Field crop: maize
Growth stage: 2
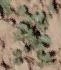
Species: convolvulus